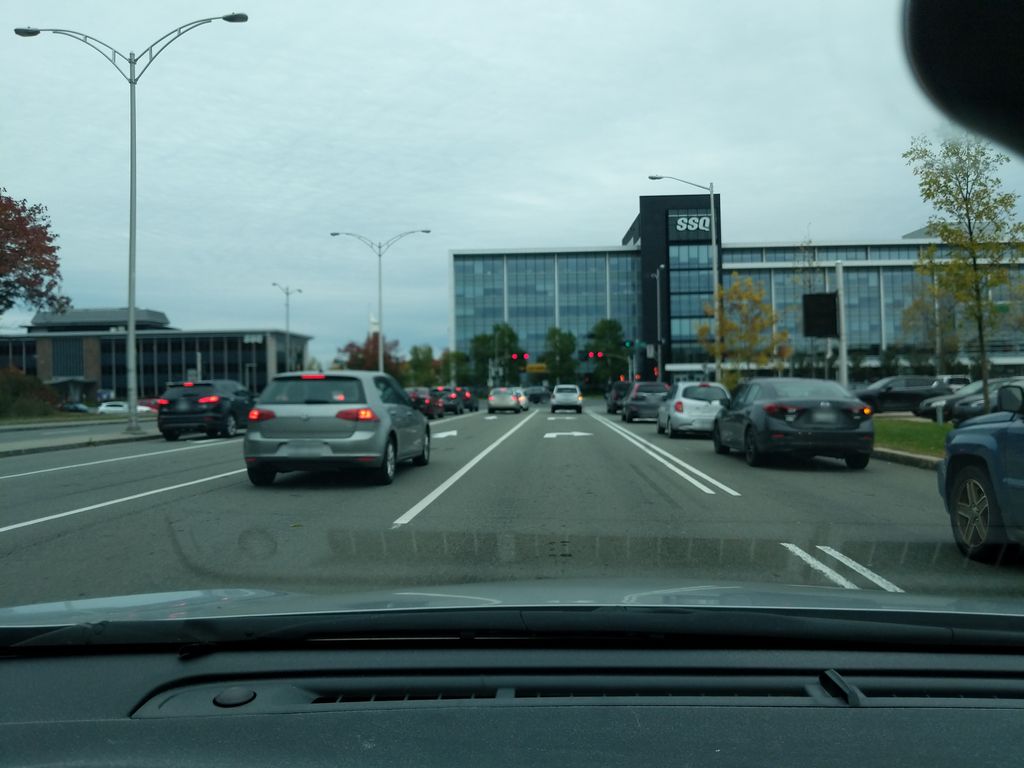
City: quebec_city